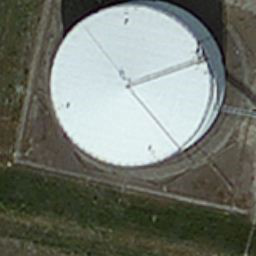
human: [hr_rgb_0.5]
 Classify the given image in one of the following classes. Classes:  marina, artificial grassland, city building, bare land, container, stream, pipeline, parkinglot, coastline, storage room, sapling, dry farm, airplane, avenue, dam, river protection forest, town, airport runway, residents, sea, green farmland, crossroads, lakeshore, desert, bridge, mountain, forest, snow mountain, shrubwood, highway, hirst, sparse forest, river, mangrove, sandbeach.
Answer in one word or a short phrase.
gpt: storage room